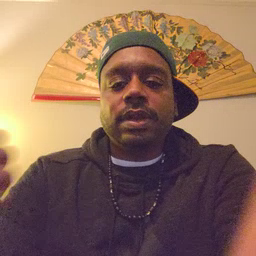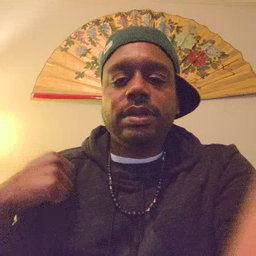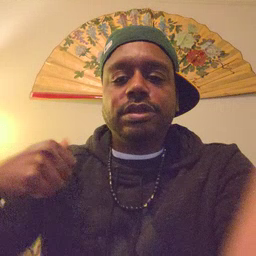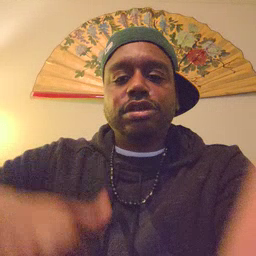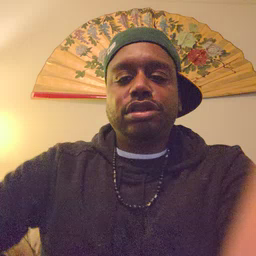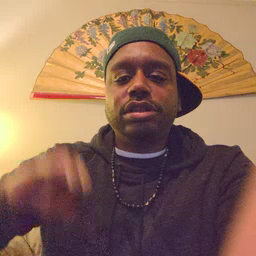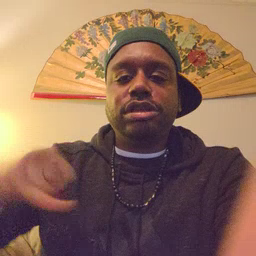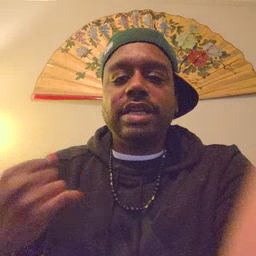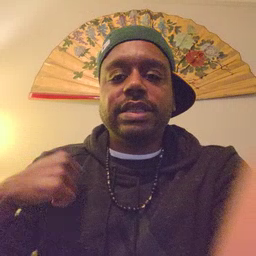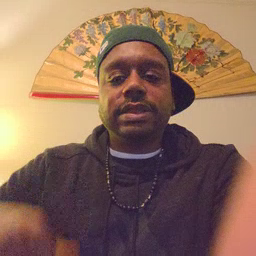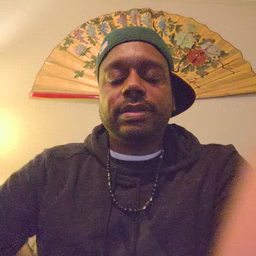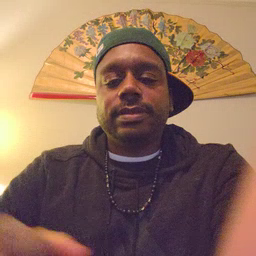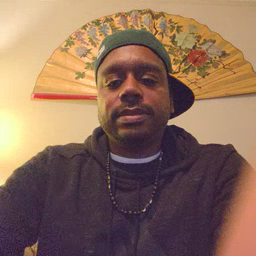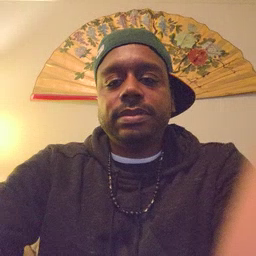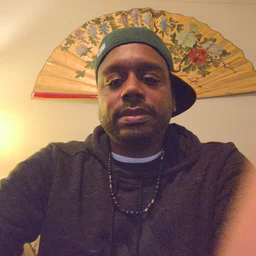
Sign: jacket